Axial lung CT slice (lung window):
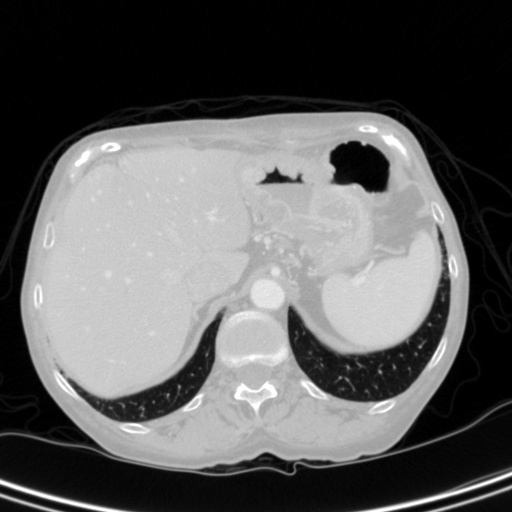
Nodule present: no